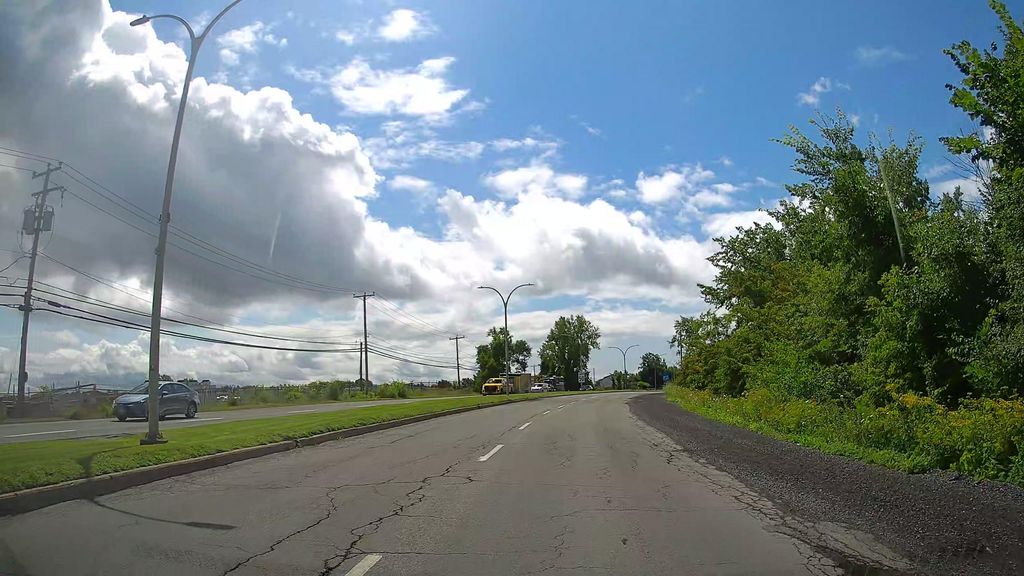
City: montreal